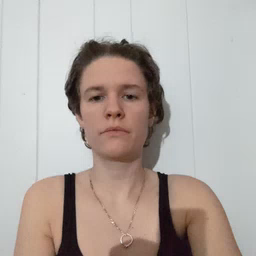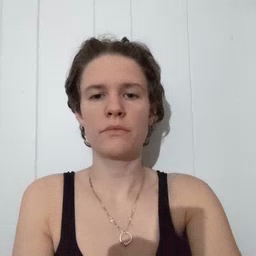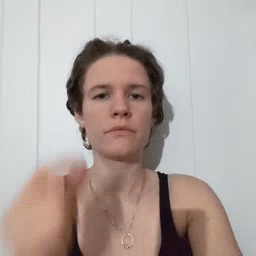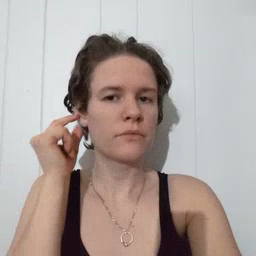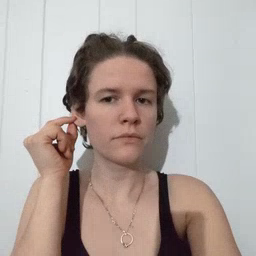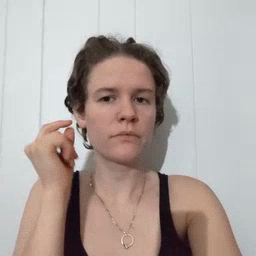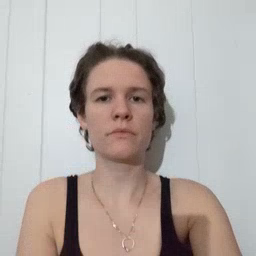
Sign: ear